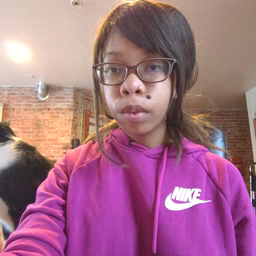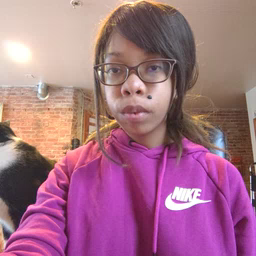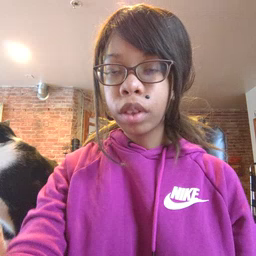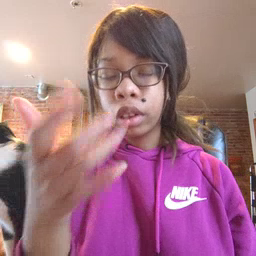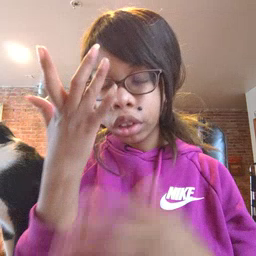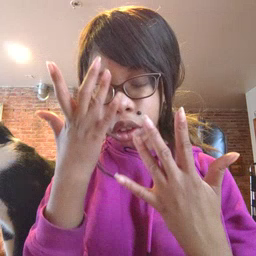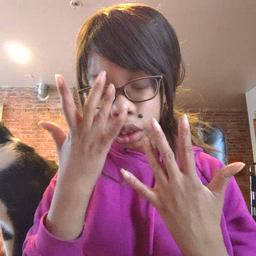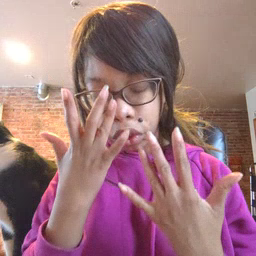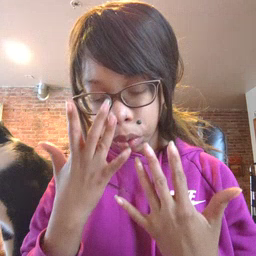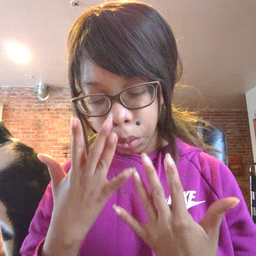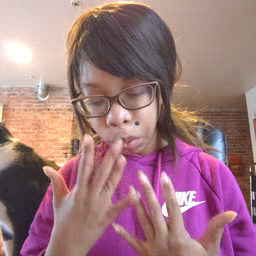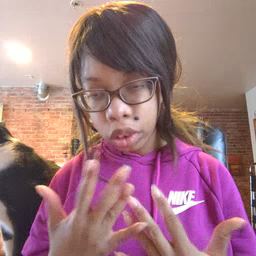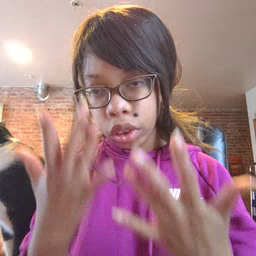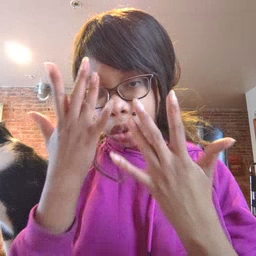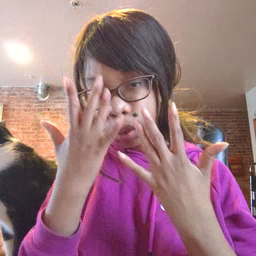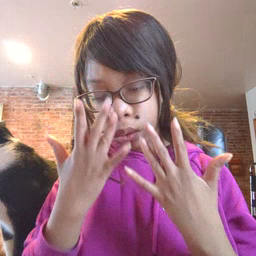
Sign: sad